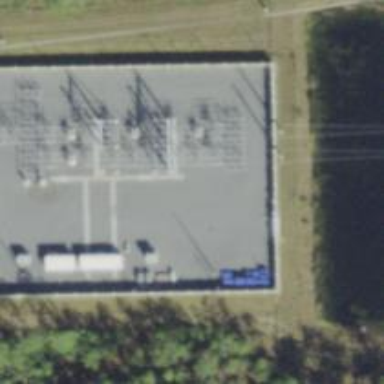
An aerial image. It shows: Switch used for power control.